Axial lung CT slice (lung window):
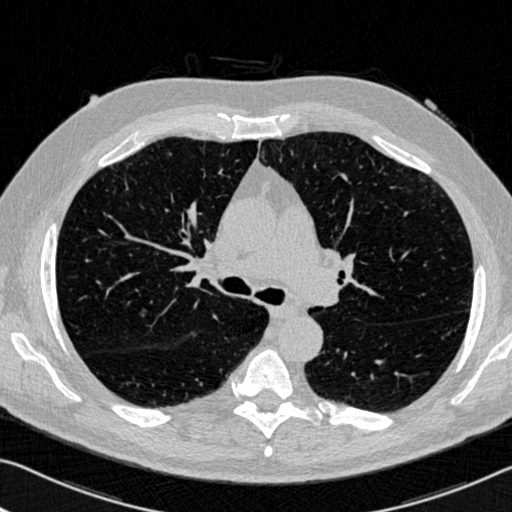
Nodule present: no